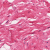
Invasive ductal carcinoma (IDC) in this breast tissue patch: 0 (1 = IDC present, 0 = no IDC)